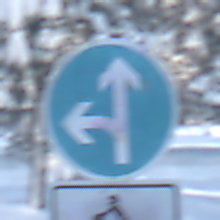
Verkehrszeichen: VorgeschriebeneFahrtrichtungGeradeausOderLinks
Zusatzzeichen unten: EinspurigeFahrzeugeFrei3
Umgebung: Outdoor, Nature
Tageszeit: MorningAfternoon
Wetter: Clear
Licht: Natural
Jahreszeit: Winter
Kontrast: LowContrast